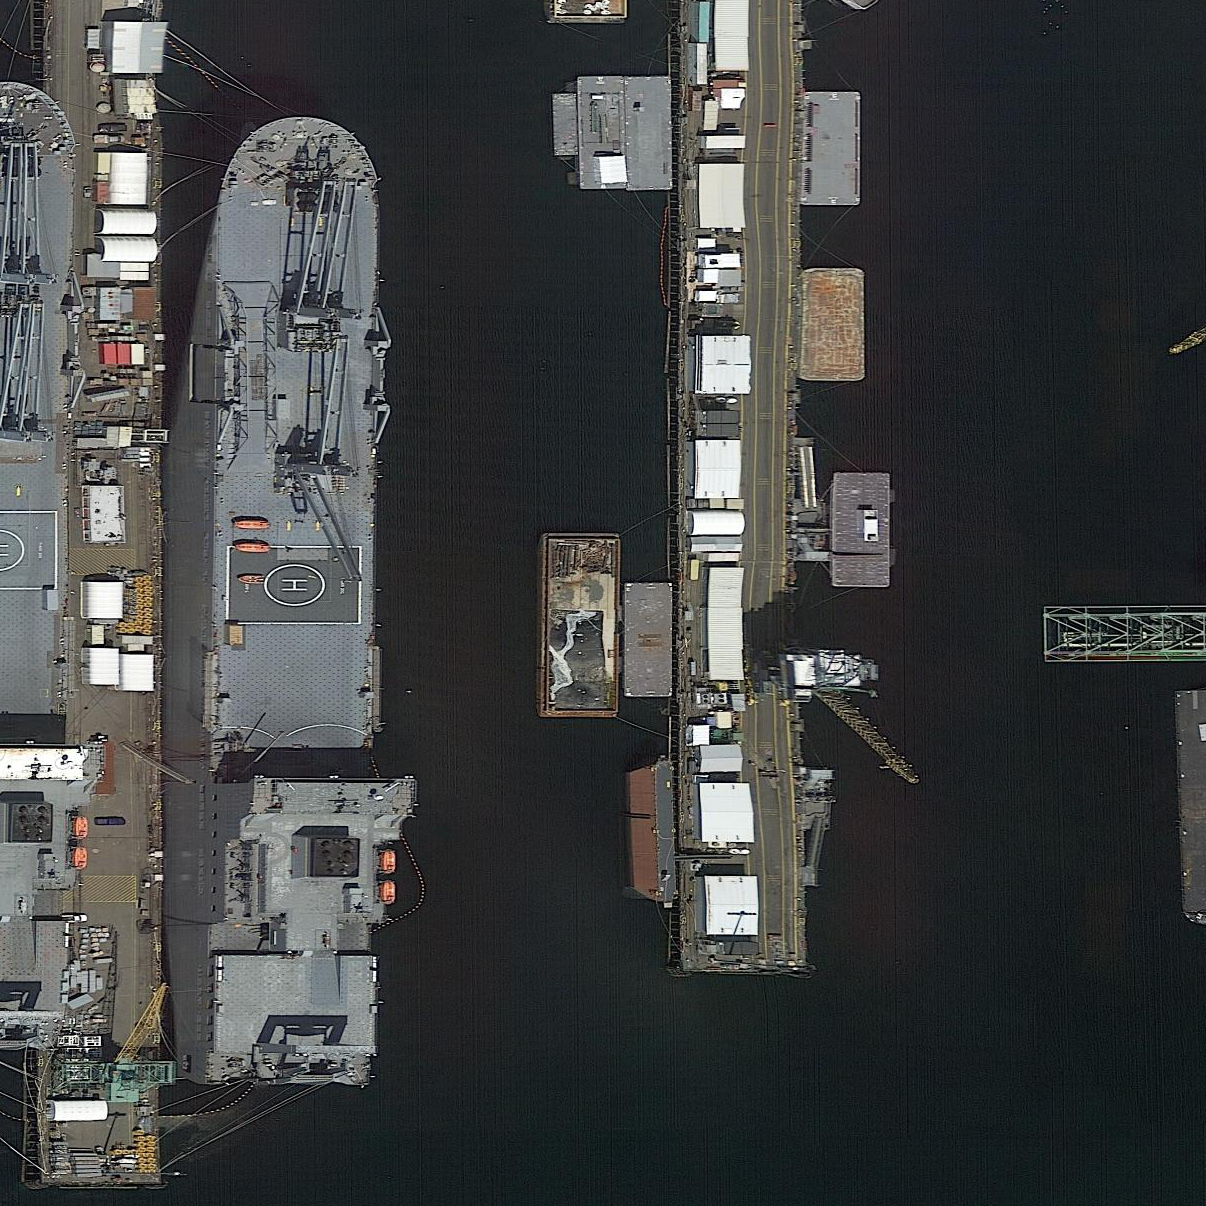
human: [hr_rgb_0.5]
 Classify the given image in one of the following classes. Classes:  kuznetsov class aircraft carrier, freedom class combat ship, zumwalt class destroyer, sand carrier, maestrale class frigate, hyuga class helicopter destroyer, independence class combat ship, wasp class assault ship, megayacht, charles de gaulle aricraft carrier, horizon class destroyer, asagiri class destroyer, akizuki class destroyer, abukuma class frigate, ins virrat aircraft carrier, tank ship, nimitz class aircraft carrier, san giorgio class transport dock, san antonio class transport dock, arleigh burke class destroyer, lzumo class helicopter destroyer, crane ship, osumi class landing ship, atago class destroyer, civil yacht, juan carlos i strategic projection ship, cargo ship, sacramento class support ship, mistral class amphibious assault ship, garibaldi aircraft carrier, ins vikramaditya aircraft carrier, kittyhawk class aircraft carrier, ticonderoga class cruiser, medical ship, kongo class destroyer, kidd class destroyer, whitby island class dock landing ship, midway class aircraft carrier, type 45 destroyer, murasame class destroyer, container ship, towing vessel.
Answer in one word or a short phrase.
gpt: Crane ship